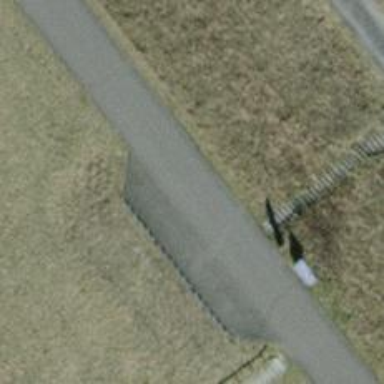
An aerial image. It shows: Bicycle parking area.